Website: home-depot
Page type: customer-info-address
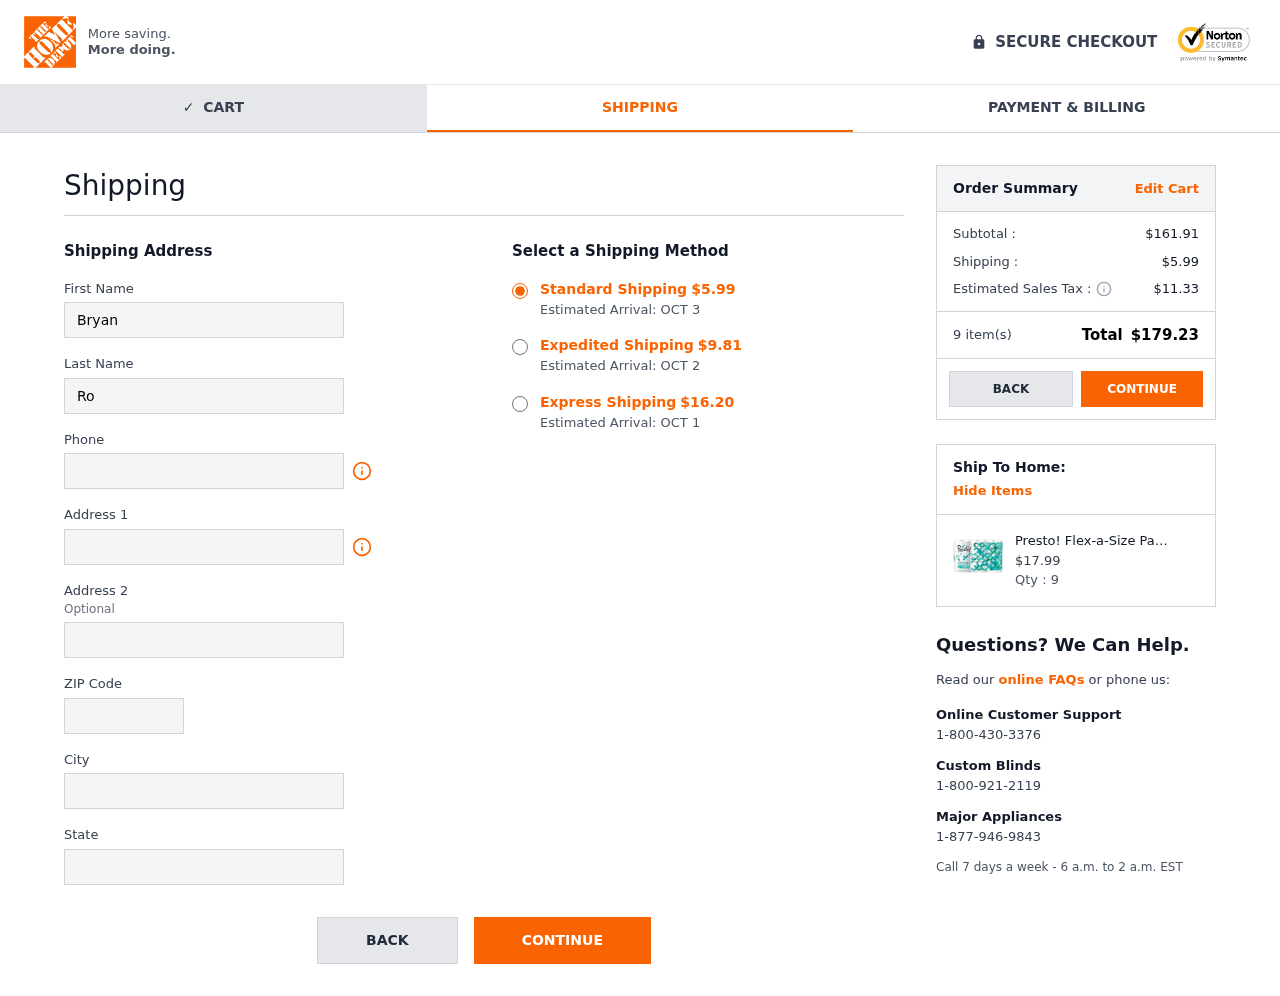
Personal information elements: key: PII_CITY
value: North Mitchellborough
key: PII_FIRSTNAME
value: Bryan
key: PII_LASTNAME
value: Robbins
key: PII_PHONE
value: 7024517025
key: PII_POSTCODE
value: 16888
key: PII_STATE
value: Oregon
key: PII_STREET
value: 2567 Hayes Glens Apt. 007
Product elements: key: PRODUCT1_NAME
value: Presto! Flex-a-Size Paper Towels, Huge Roll, 6 Count
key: PRODUCT1_PRICE
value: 17.99
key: PRODUCT1_QUANTITY
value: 9
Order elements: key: ORDER_SHIPPING_COST
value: $5.99
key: ORDER_DELIVERY_DATE
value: Estimated Arrival: OCT 3
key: ORDER_SHIPPING_COST_EXPEDITED
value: $9.81
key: ORDER_DELIVERY_DATE_EXPEDITED
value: Estimated Arrival: OCT 2
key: ORDER_SHIPPING_COST_EXPRESS
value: $16.20
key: ORDER_DELIVERY_DATE_EXPRESS
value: Estimated Arrival: OCT 1
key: ORDER_SUBTOTAL
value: $161.91
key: ORDER_TAX
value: $11.33
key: ORDER_NUM_ITEMS
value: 9 item(s)
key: ORDER_TOTAL
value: $179.23